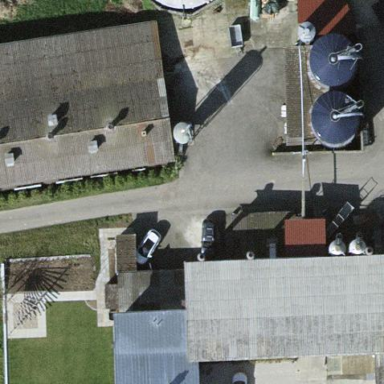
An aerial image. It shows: Farmyard area.